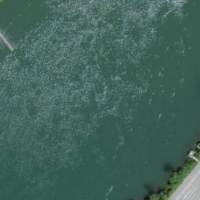
EUNIS habitat code: 15
Species observed at this site:
Mergus serrator